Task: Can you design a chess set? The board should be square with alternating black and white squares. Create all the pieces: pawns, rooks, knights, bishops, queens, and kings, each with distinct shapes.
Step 5056:
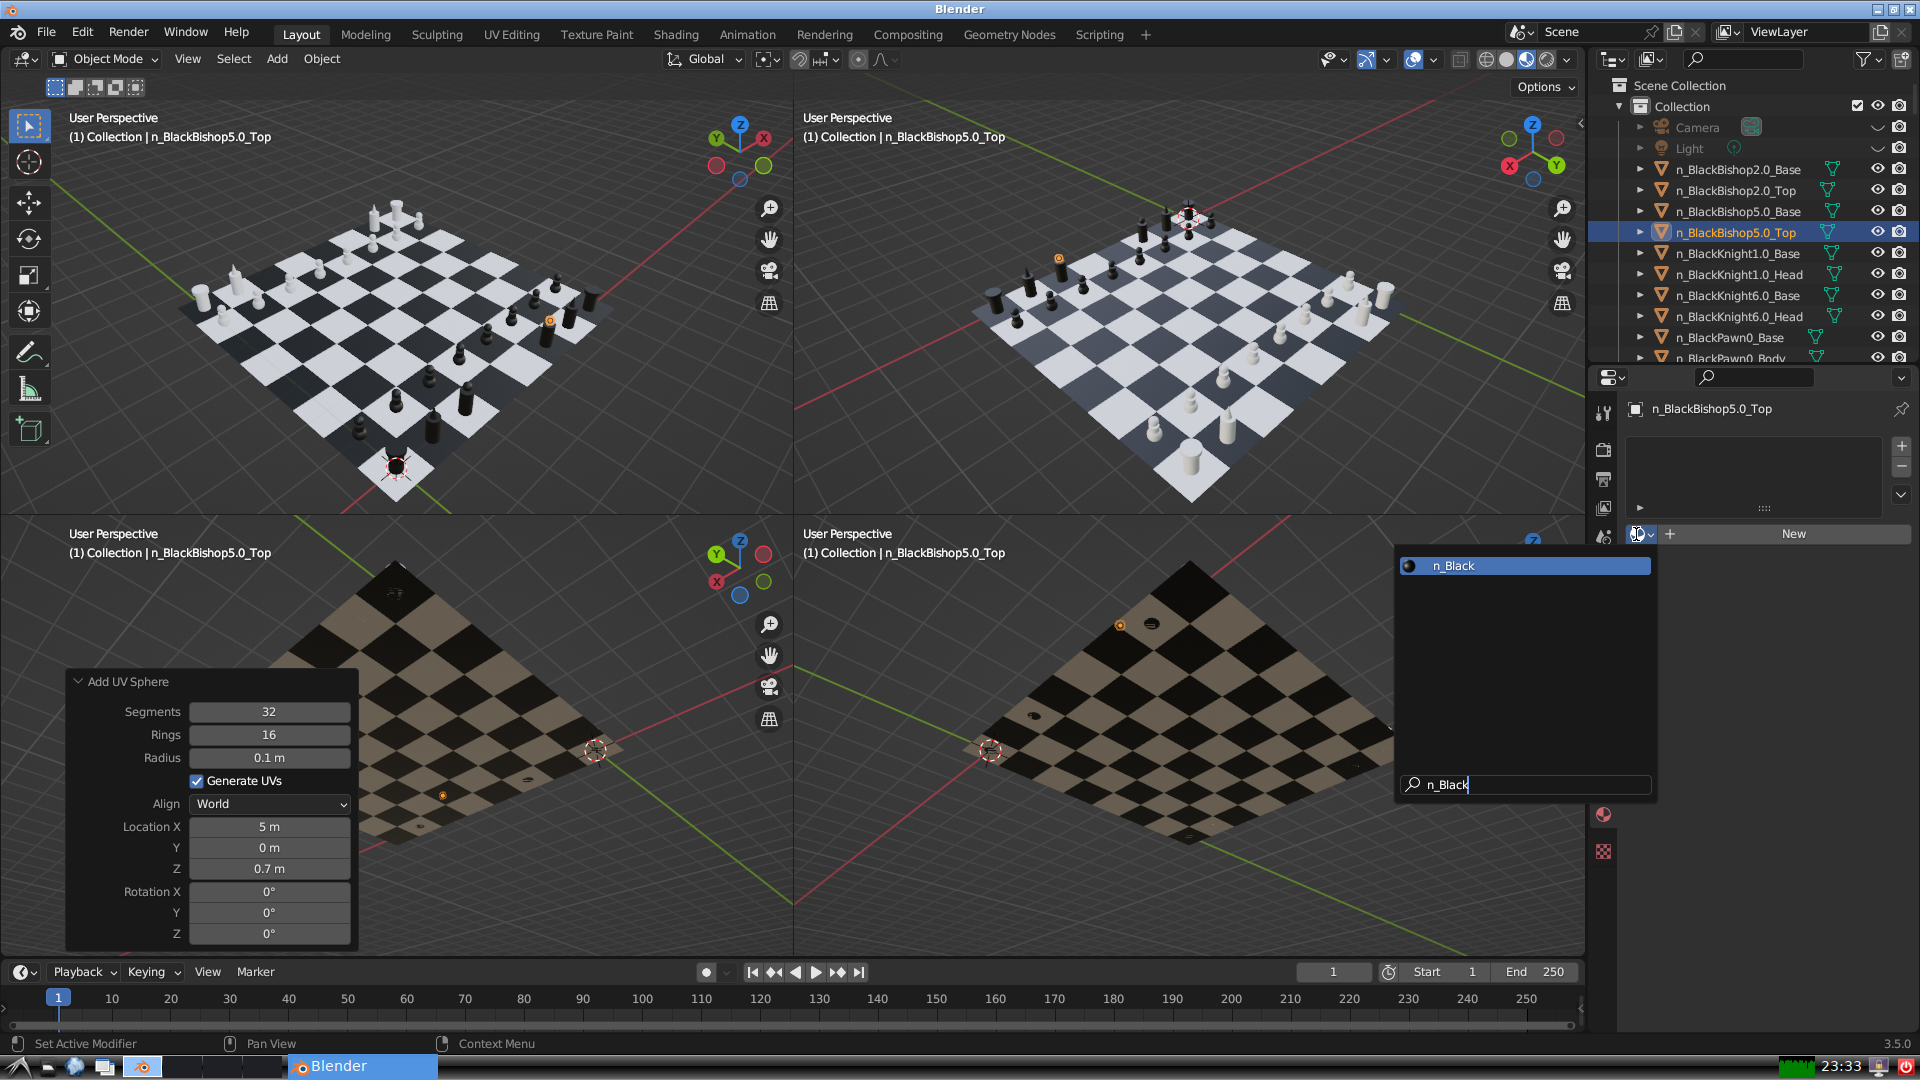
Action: {"key_press": ['Return']}